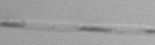
Label: Leptocylindrus